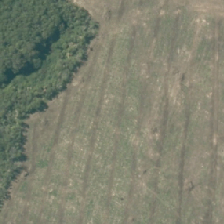
Land cover: high_producing_grassland